Field crop: maize
Growth stage: 2
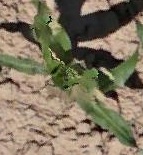
Species: maize